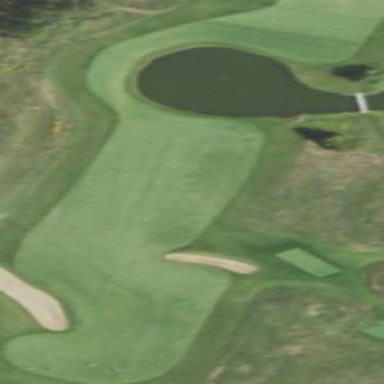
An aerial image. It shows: Well-maintained grassy area designated for golfing. It is mown fairway used for the sport of golf.